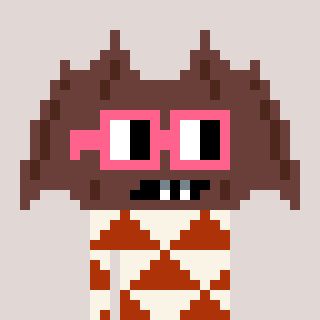
a pixel art character with square pink glasses, a bat-shaped head and a hotbrown-colored body on a warm background